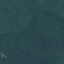
Label: Forest